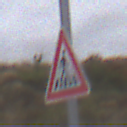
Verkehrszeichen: FussgaengerueberwegLinks
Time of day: Midday
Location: Outdoor (Nature)
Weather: Overcast
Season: NotSpecified
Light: Natural